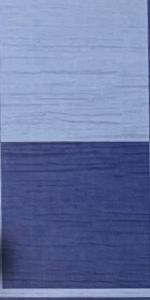
Label: Empty